Question: I'm at the beginning with android and this is my app. I inserted a radio group on the bottom to build a semi-transparent bar with four buttons, and what I ask to you is, how can I center them?

and this is my layout xml:
'''
<FrameLayout xmlns:android="http://schemas.android.com/apk/res/android"
xmlns:tools="http://schemas.android.com/tools"
android:id="@+id/map_relative_layout"
android:layout_width="match_parent"
android:layout_height="match_parent"
android:orientation="vertical"
android:paddingBottom="0dp"
android:paddingLeft="0dp"
android:paddingRight="0dp"
android:paddingTop="0dp"
tools:context=".MainActivity" >
<fragment
android:id="@+id/map"
android:name="com.google.android.gms.maps.SupportMapFragment"
android:layout_width="match_parent"
android:layout_height="match_parent"
android:layout_weight="0.91" />
<RadioGroup
android:id="@+id/radio_group_list_selector"
android:layout_width="match_parent"
android:layout_height="48dp"
android:orientation="horizontal"
android:background="#80000000"
android:padding="4dp"
android:layout_gravity="bottom">
<ImageButton
android:id="@+id/buttonmuseum"
android:layout_width="40dp"
android:layout_height="40dp"
android:text=""
android:layout_gravity="center"
android:background="@drawable/museum"/>
<View
android:id="@+id/VerticalLine"
android:layout_width="1dip"
android:layout_height="match_parent"
android:background="#aaa" />
<ImageButton
android:id="@+id/buttonhotel"
android:layout_width="40dp"
android:layout_height="40dp"
android:text=""
android:layout_gravity="center"
android:background="@drawable/hotel" />
<View
android:id="@+id/VerticalLine1"
android:layout_width="1dip"
android:layout_height="match_parent"
android:background="#aaa" />
<ImageButton
android:id="@+id/buttonrestaurant"
android:layout_width="40dp"
android:layout_height="40dp"
android:text=""
android:layout_gravity="center"
android:background="@drawable/restaurant" />
<View
android:id="@+id/VerticalLine2"
android:layout_width="1dip"
android:layout_height="match_parent"
android:background="#aaa" />
<ImageButton
android:id="@+id/buttonsouvenir"
android:layout_width="40dp"
android:layout_height="40dp"
android:text=""
android:layout_gravity="center"
android:background="@drawable/souvenir"/>
</RadioGroup>
</FrameLayout>
'''
Any suggestions are accepted. Thank you so much.
P.S.: I designed the red square with paint only to show better the interested area to you.
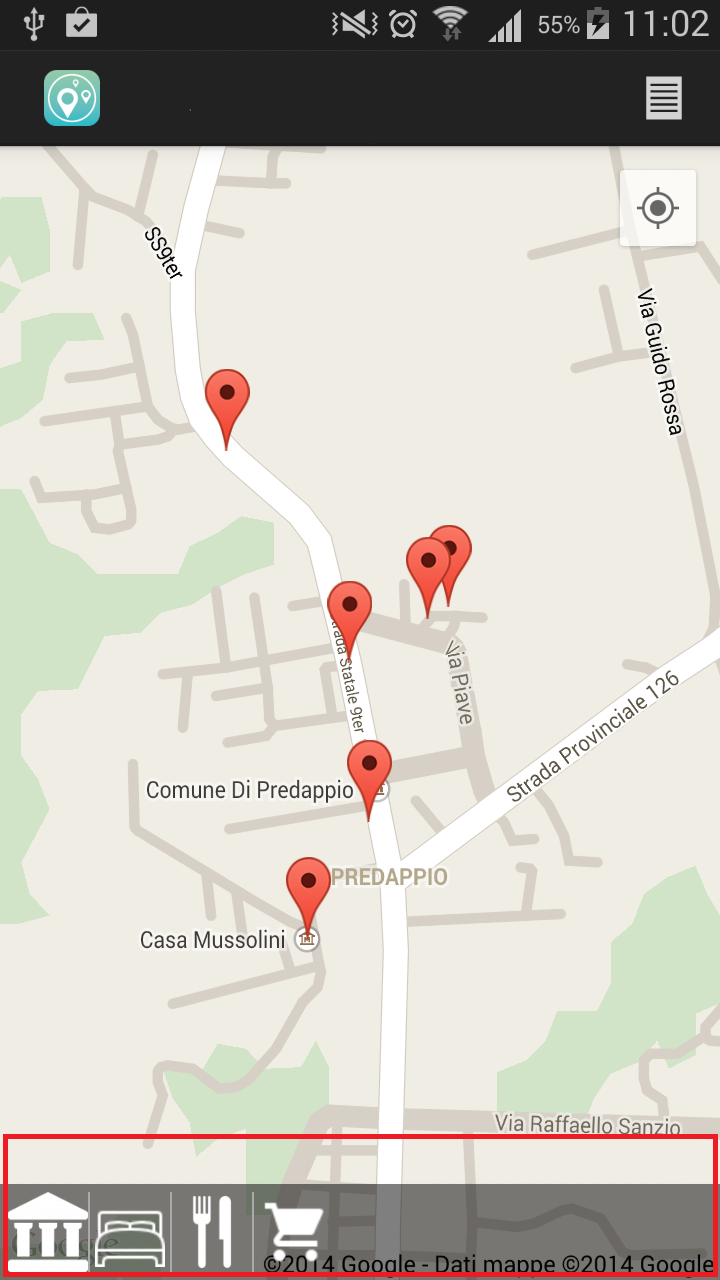
Answer: try this add following in radiogroup tag
'''
android:gravity="center"
'''